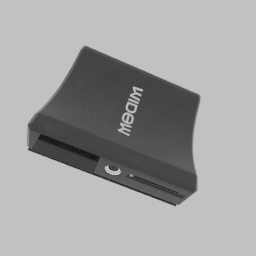
Label: electronics